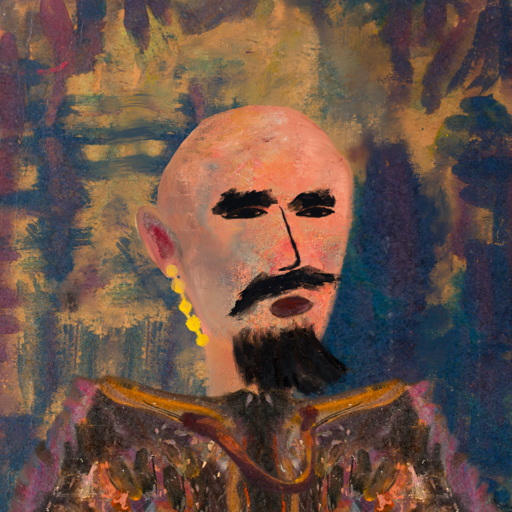
Background: InTheSun, Head And Neck Side: Irani, Face Side: Mosgoul, Bust: Gypsy_Queen, Hair Side: Blank, Head Accessory: Blank, Second Necklace: Comrade, Necklace: Blank, Baby: Blank